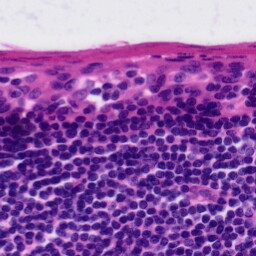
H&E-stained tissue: Tonsil